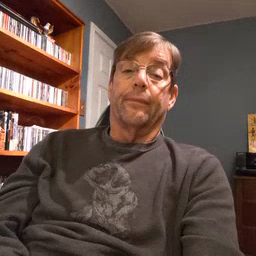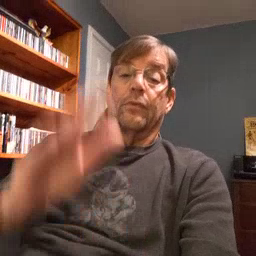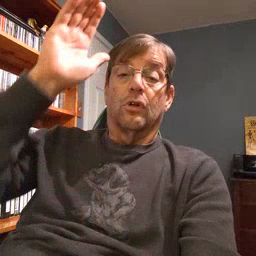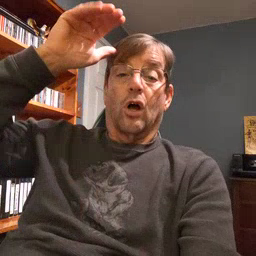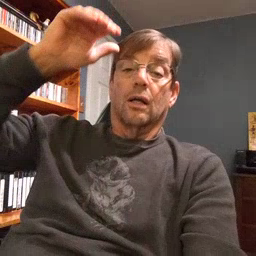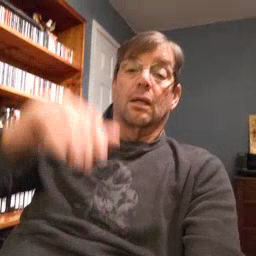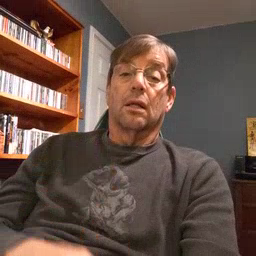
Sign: donkey